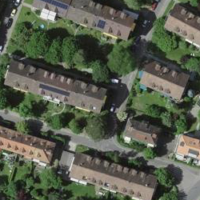
EUNIS habitat code: 54
Species observed at this site:
Cardamine pratensis
Symphoricarpos albus